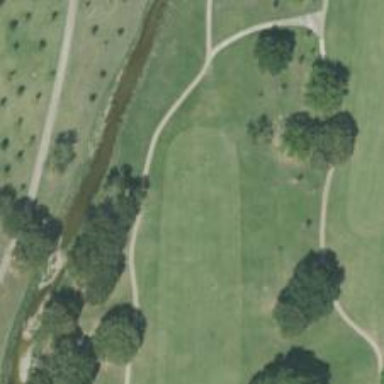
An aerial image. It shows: Golf hole.